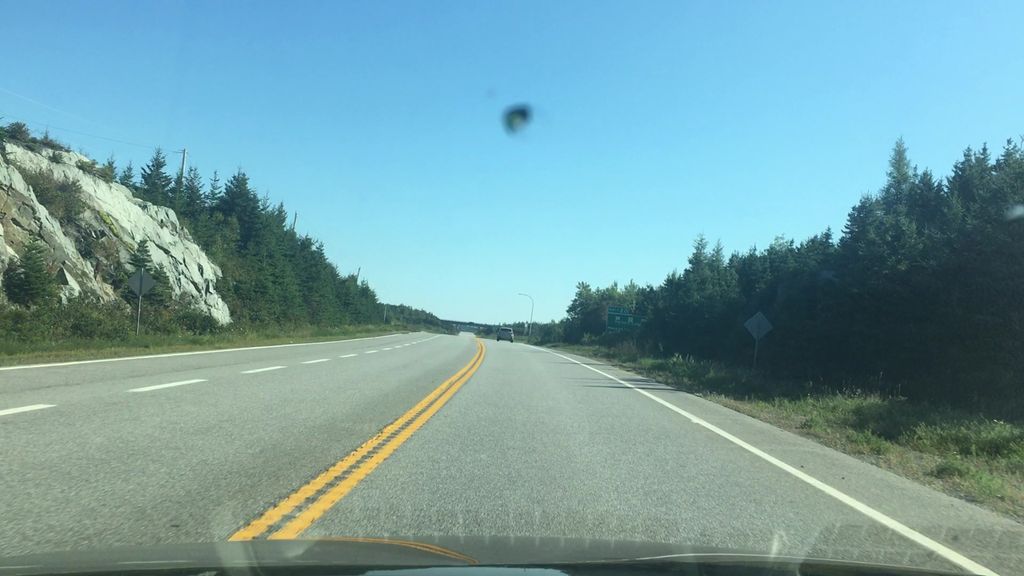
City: halifax